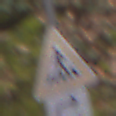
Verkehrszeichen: FussgaengerueberwegRechts
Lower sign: RichtungsangabeDurchPfeile5
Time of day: Midday
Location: Outdoor (Nature)
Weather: Overcast
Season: Autumn
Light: Natural